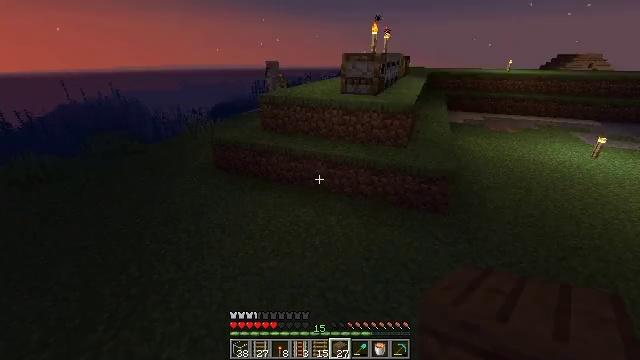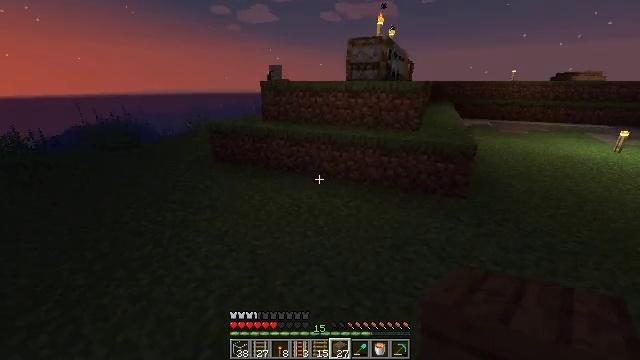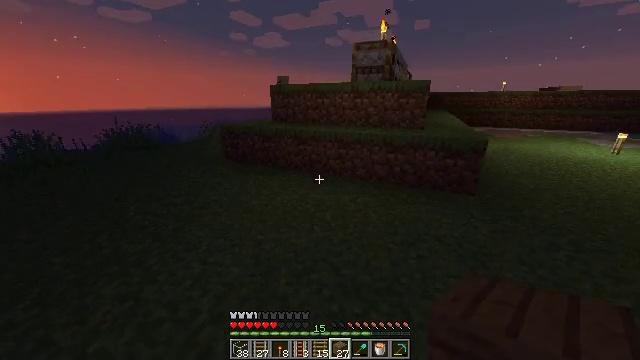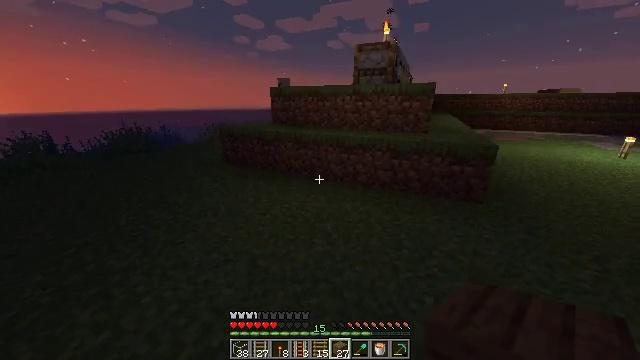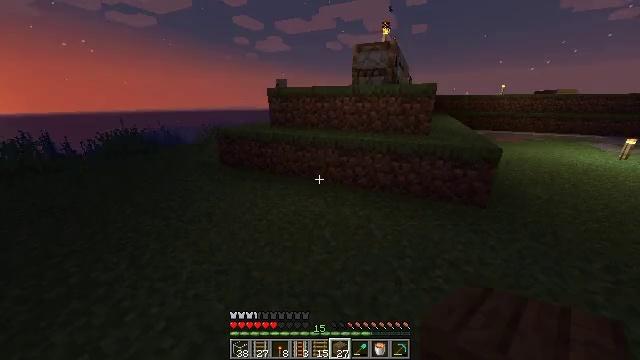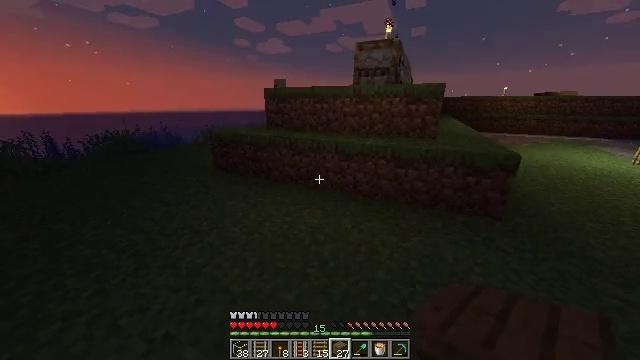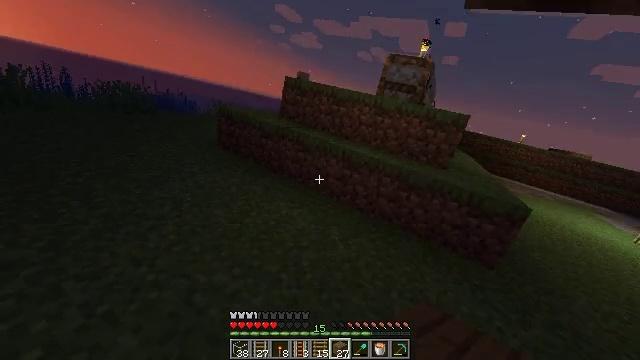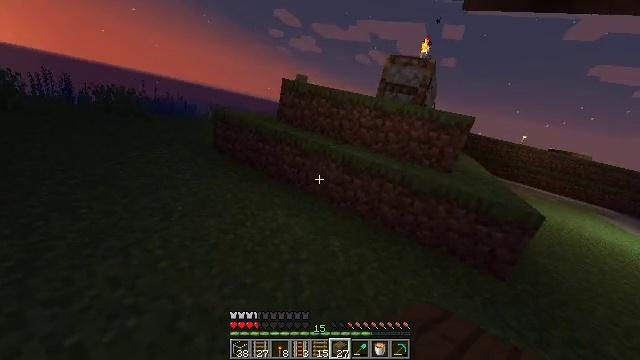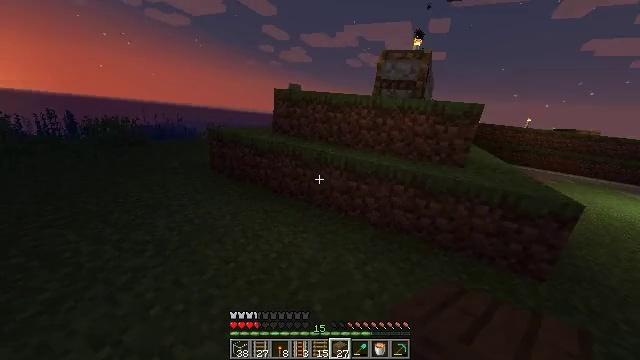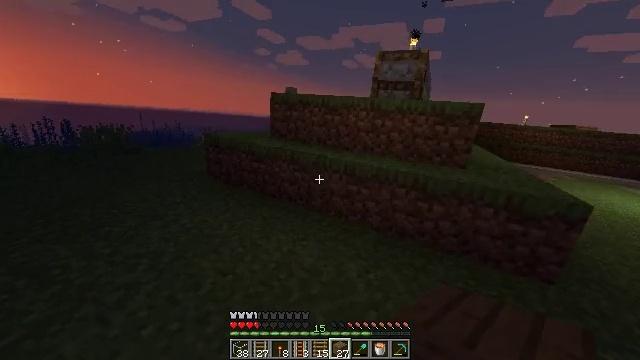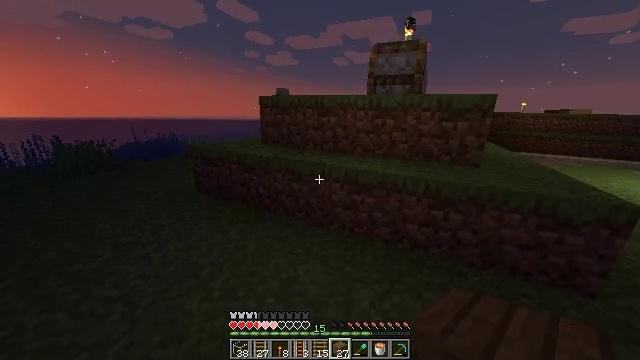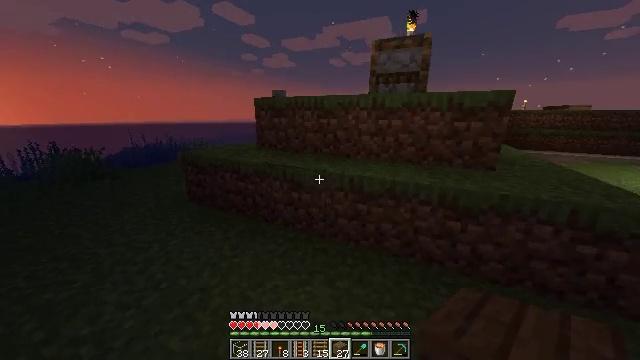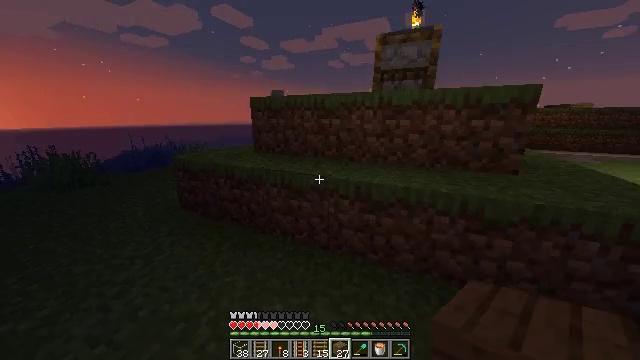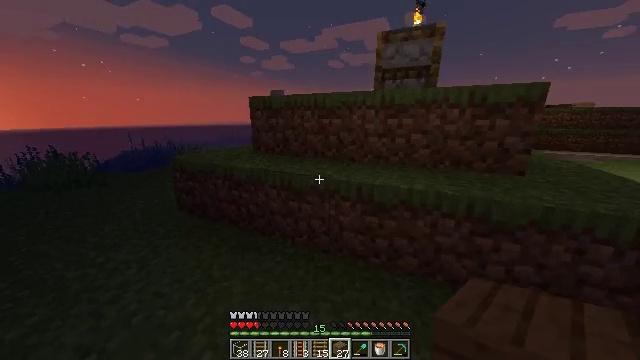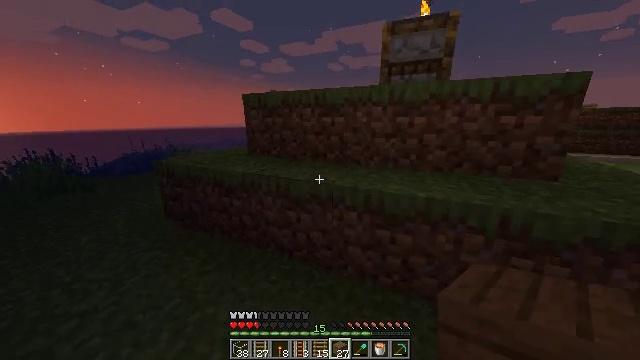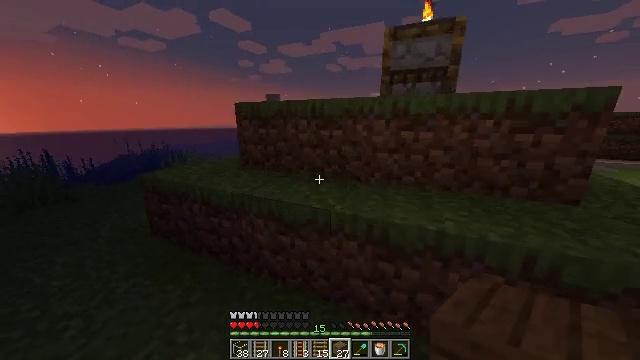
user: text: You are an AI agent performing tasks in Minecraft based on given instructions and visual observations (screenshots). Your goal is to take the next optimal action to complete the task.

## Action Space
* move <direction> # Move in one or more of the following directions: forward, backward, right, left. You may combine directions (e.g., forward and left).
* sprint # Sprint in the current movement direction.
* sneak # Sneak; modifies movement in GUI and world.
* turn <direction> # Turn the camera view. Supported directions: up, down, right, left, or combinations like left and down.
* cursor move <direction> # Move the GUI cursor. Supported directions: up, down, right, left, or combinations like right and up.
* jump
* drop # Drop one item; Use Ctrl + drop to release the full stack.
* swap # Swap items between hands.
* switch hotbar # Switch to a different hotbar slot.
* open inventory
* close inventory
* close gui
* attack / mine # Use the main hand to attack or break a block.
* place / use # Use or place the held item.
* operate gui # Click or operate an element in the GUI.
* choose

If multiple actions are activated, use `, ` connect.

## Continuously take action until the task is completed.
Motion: motion action
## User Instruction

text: Craft a brown bed using wool and a crafting table.
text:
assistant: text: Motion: move forward, sprint, turn up
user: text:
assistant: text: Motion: move forward, sprint, turn left and up
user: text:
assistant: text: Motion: move forward, sprint
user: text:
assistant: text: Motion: move forward
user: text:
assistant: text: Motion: move forward
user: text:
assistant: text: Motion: move forward, sprint
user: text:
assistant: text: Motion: move forward, sprint
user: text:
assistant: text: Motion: move forward, sprint, turn left and up
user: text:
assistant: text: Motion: move forward, sprint
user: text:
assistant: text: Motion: move forward
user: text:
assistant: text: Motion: move forward
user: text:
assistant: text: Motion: move forward
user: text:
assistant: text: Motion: move forward
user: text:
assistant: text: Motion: move forward
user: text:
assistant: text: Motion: move forward, jump
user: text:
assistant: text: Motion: move forward, jump
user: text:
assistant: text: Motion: move forward, jump
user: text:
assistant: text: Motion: move forward, jump
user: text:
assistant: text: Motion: move forward, turn right, jump
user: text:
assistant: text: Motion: move forward, turn right, jump
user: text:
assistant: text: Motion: move forward, jump
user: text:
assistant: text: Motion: move forward, turn right, jump
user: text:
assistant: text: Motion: move forward, sprint, turn right, jump
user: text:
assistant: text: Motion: move forward, sprint, turn right, jump
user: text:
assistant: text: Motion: move forward, sprint, turn right, jump
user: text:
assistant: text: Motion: move forward, sprint, turn right, jump
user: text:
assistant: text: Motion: move forward, turn right, jump
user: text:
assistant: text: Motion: move forward, jump
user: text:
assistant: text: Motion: move forward, turn right, jump
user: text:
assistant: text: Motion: move forward, turn right, jump